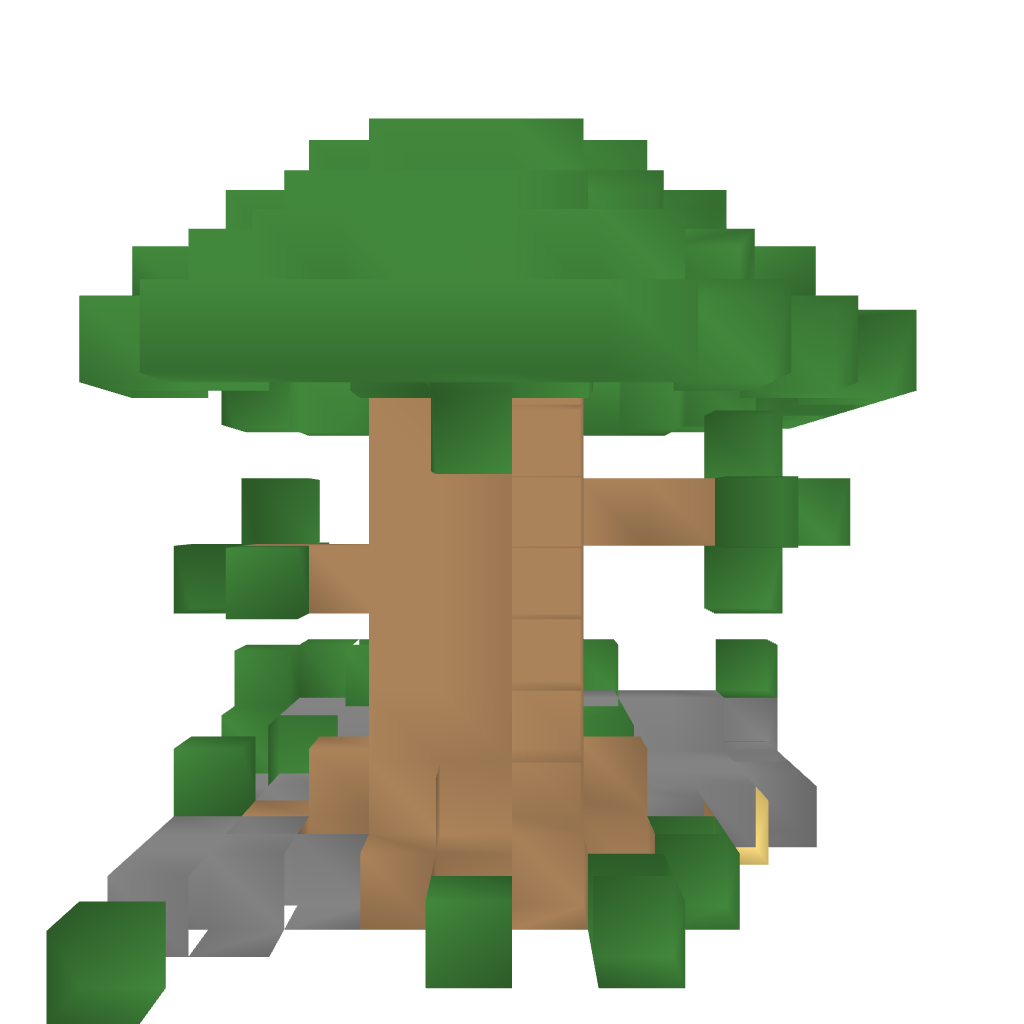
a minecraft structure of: Large oak tree bad low quality